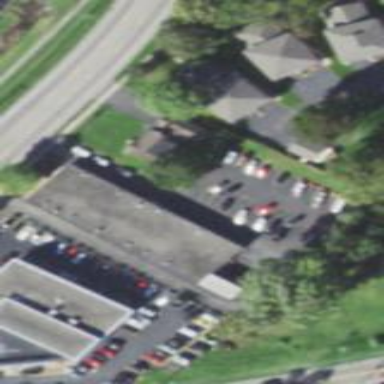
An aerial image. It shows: Commercial building.